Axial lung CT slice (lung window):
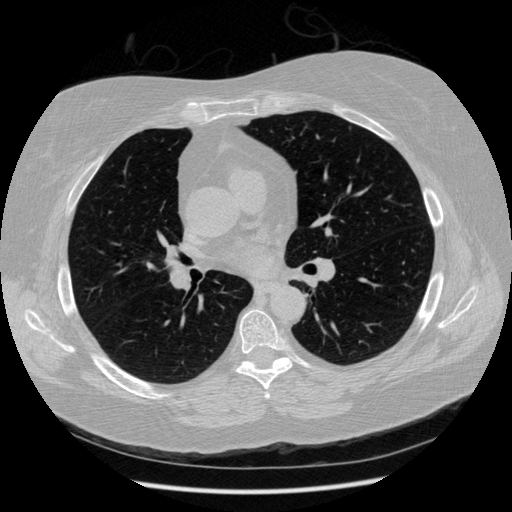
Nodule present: no